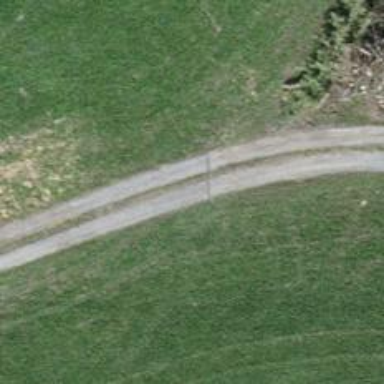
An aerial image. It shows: Unpaved track with grade3 tracktype.